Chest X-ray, PA view. Patient: 55 years old, sex M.
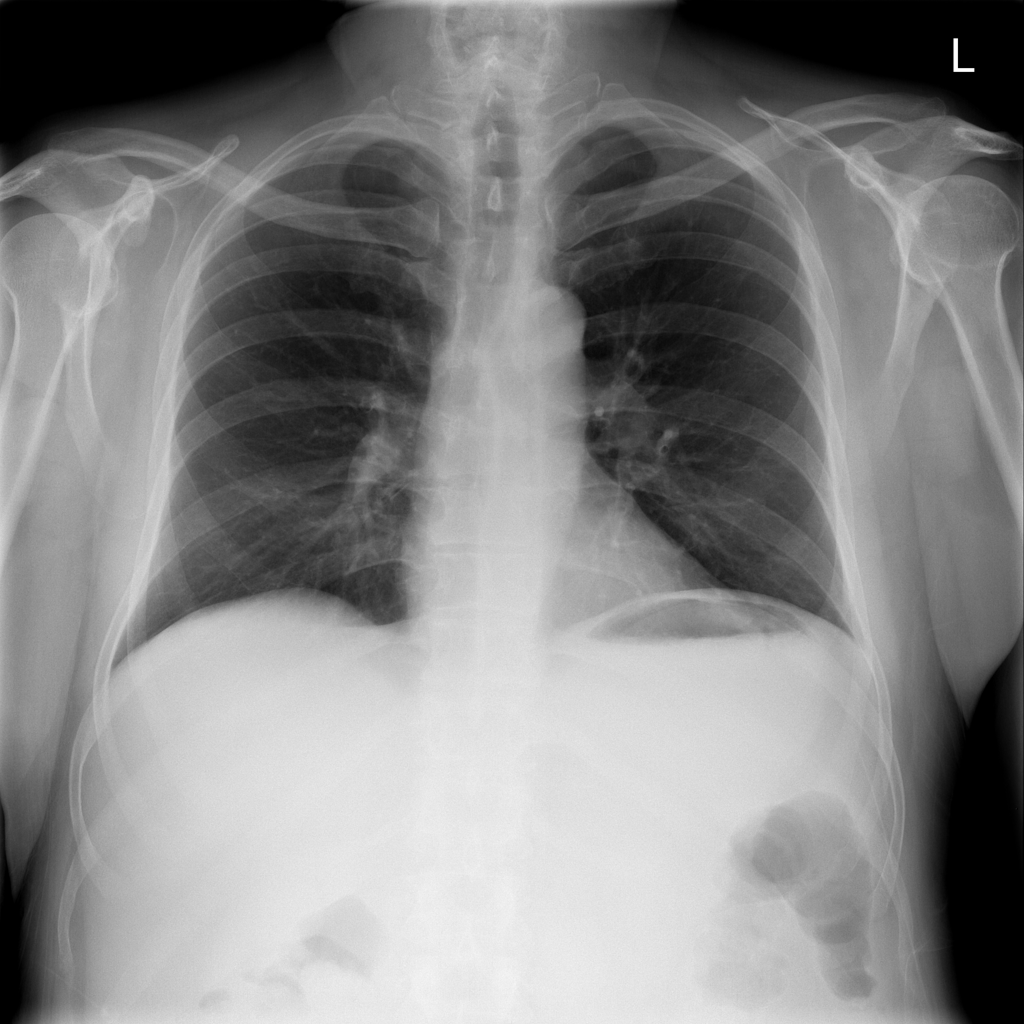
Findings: No Finding